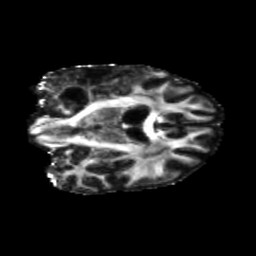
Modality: FA
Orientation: coronal
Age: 58
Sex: female
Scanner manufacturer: siemens
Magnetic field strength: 3 T
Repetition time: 5.25 s
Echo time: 0.08 s